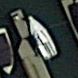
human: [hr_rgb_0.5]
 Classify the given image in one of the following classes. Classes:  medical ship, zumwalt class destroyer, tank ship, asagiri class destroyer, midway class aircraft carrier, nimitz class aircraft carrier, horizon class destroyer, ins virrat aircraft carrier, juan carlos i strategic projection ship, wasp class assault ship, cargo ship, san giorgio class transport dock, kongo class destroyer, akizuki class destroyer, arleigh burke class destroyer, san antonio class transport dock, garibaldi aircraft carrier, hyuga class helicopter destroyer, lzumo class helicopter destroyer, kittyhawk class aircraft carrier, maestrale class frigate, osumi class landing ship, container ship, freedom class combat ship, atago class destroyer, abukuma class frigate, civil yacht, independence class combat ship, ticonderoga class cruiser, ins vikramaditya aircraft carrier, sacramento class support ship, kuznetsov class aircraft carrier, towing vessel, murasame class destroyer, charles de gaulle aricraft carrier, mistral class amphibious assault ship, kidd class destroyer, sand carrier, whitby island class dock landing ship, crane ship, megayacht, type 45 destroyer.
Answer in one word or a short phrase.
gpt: Civil yacht